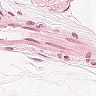
Metastatic tissue present: no